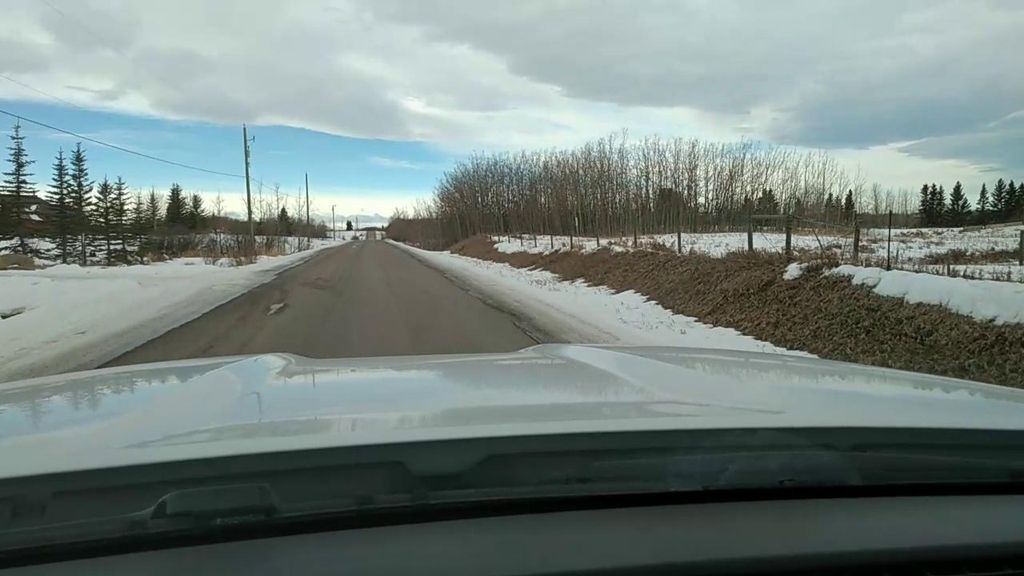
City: calgary